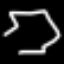
Label: octagon